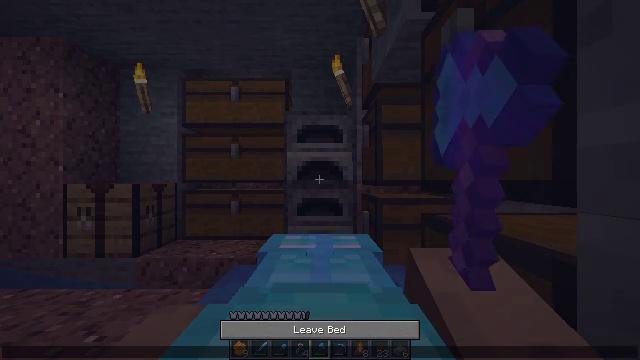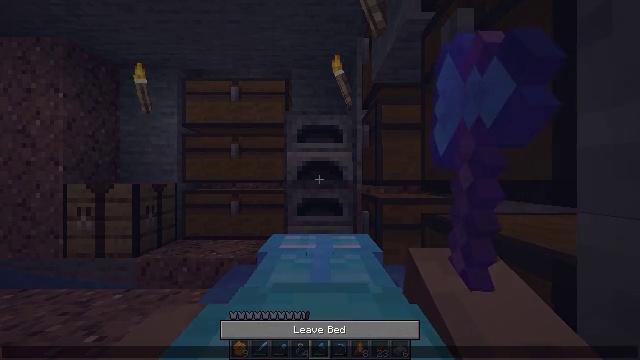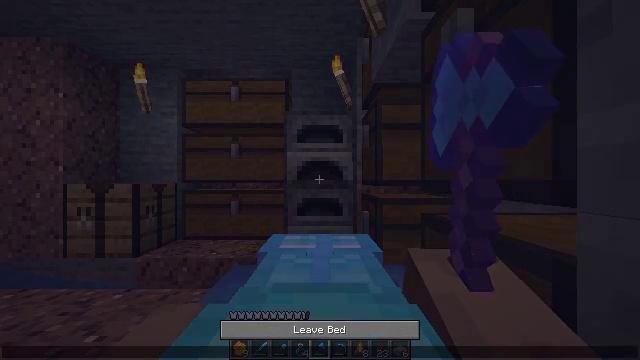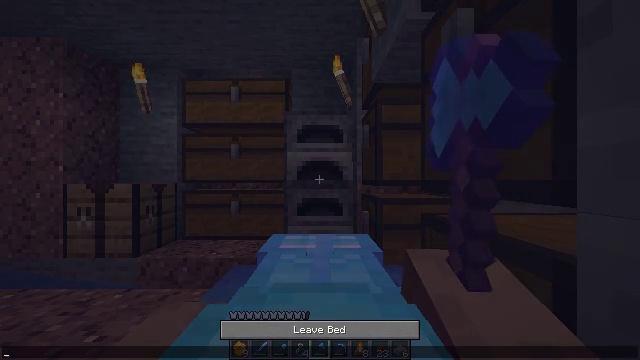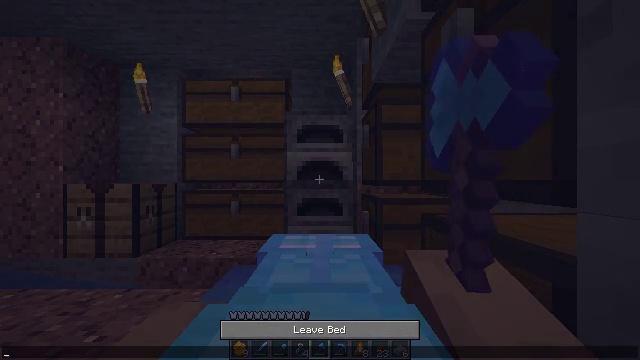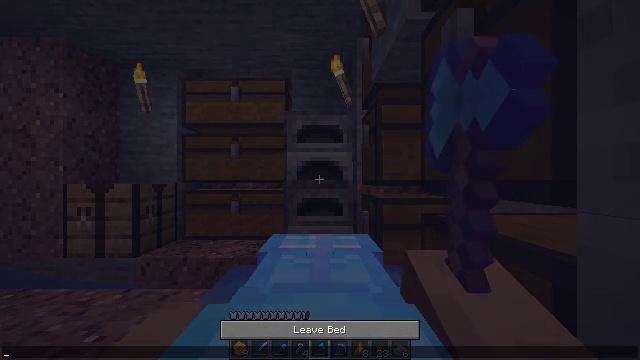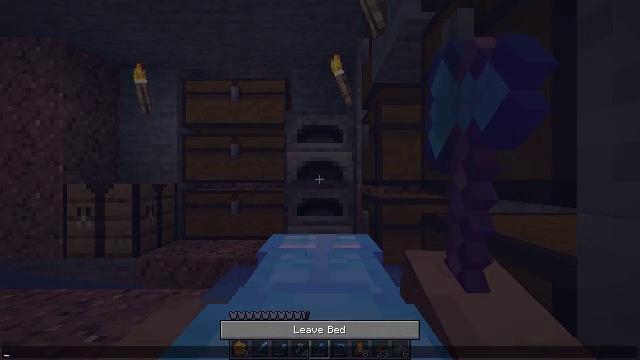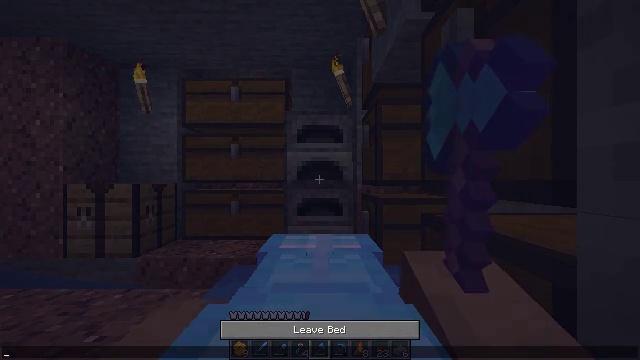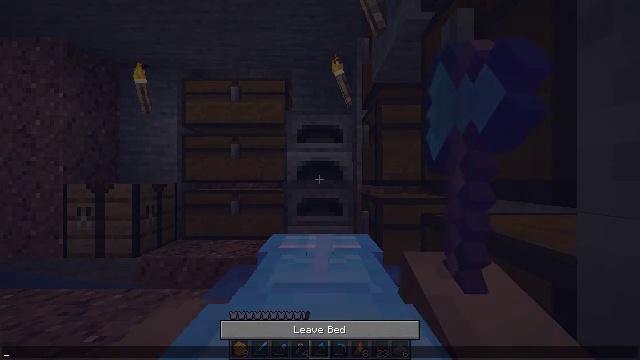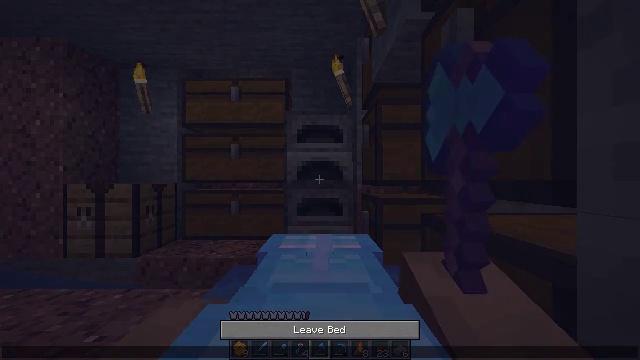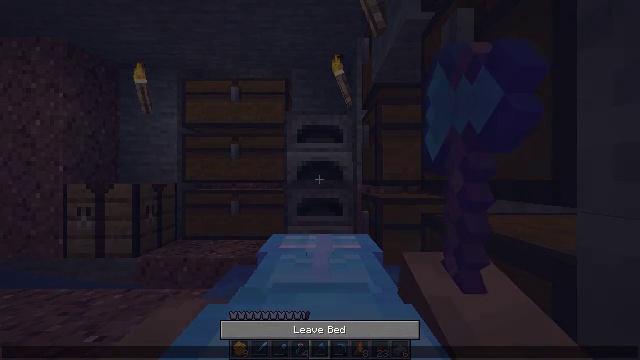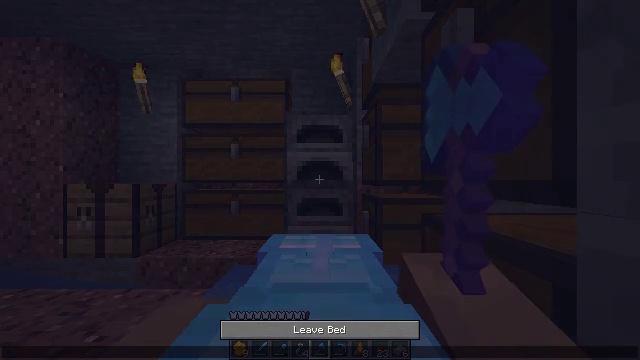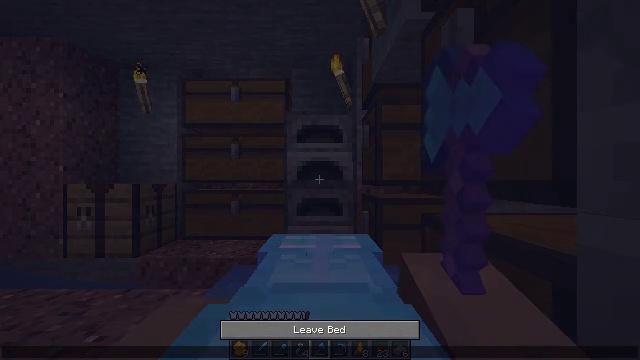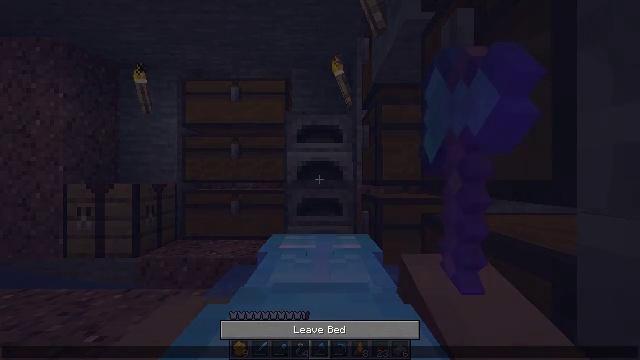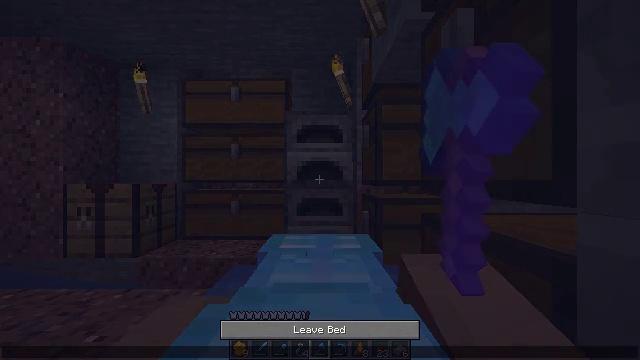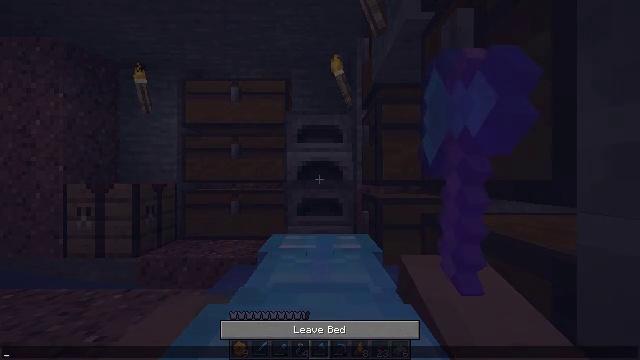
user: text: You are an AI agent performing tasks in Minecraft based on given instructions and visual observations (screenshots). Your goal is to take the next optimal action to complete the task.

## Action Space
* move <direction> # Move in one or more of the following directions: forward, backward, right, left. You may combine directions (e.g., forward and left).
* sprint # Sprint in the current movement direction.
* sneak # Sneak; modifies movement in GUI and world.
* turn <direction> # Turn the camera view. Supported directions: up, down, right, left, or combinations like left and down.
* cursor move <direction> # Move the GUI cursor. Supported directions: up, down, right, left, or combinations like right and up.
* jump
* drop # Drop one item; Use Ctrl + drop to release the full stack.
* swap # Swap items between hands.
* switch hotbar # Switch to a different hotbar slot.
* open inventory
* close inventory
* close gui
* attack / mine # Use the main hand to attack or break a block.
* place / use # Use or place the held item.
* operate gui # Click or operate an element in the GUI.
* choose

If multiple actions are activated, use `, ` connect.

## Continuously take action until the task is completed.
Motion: motion action
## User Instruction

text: Use the crafting table to craft a glass bottle.
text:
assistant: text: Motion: no_op
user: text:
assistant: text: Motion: no_op
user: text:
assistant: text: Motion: no_op
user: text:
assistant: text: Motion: no_op
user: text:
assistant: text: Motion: no_op
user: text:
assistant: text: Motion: no_op
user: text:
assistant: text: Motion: no_op
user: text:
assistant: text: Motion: no_op
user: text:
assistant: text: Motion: no_op
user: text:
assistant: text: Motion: no_op
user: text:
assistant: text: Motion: no_op
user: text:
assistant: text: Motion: no_op
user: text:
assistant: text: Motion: no_op
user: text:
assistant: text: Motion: no_op
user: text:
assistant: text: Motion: no_op
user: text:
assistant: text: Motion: no_op
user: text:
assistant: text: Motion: no_op
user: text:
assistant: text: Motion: no_op
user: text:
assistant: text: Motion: no_op
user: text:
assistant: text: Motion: no_op
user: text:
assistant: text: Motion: no_op
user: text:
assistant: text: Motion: no_op
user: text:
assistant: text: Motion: no_op
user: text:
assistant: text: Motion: no_op
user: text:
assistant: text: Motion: no_op
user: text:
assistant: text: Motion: no_op
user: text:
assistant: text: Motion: no_op
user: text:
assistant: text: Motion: no_op
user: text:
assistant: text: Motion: no_op
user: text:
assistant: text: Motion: no_op